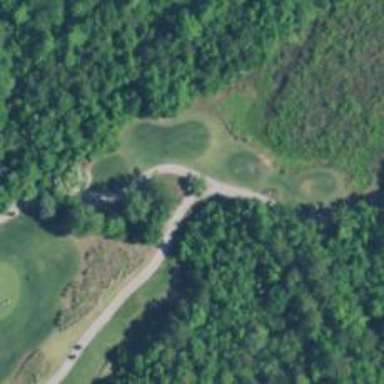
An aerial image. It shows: Footway that resembles golf path.